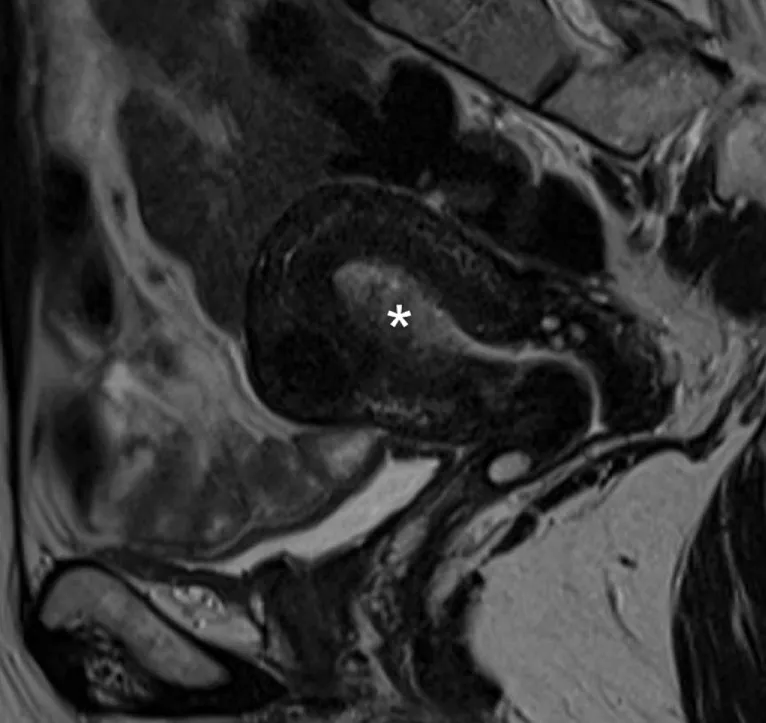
Pelvic magnetic resonance image. Sagittal T2-weighted magnetic resonance image showing endometrial cancer as heterogeneous intermediate-signal intensity lesion (white asterisk) disrupting the normal high-signal intensity endometrium and infiltrating less than half of the ventral myometrial thickness (revised FIGO IA Stage).
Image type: radiology (mri)